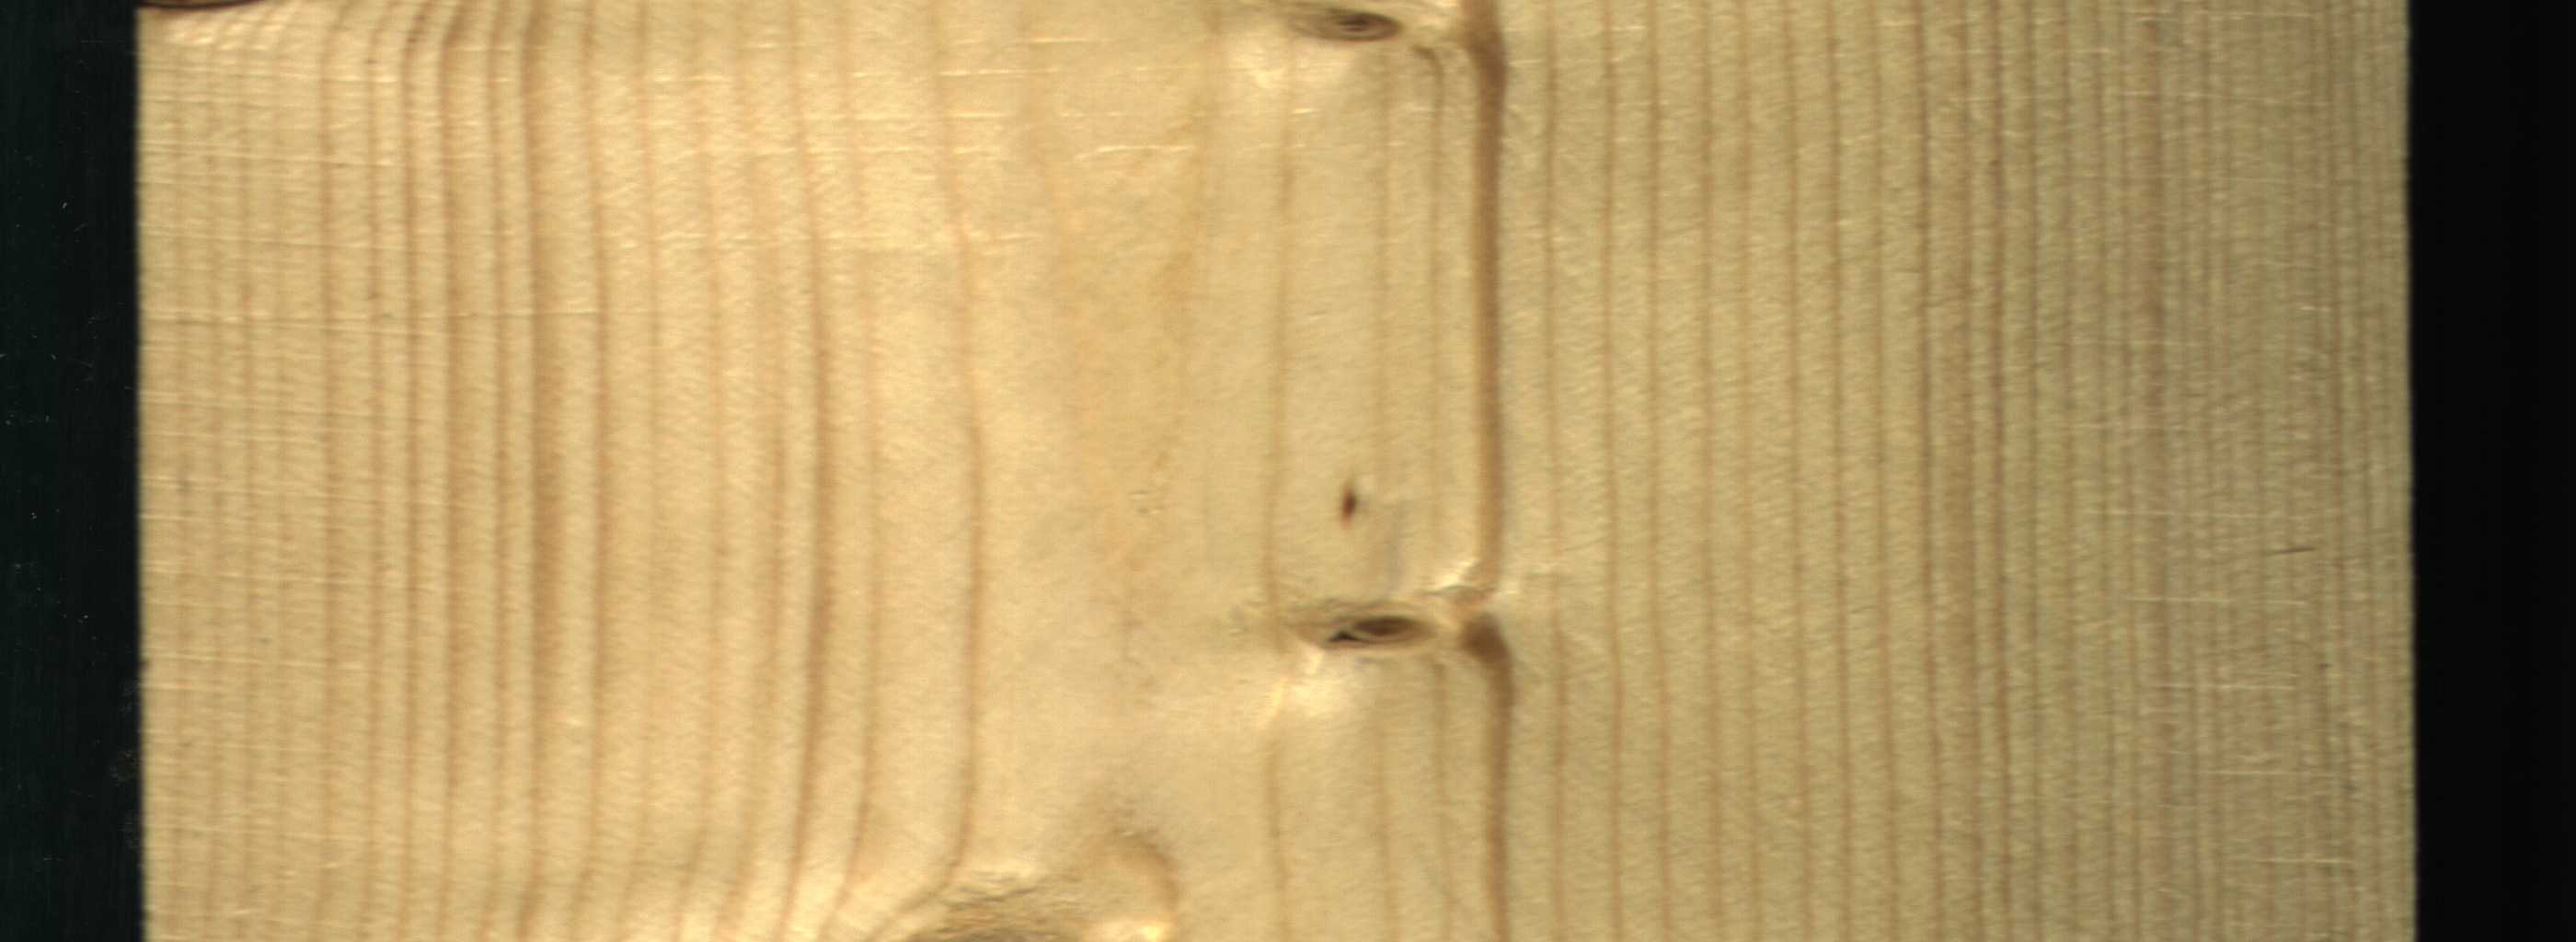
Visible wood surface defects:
Dead_Knot
Live_Knot
Live_Knot